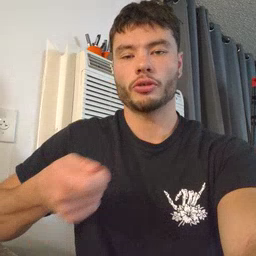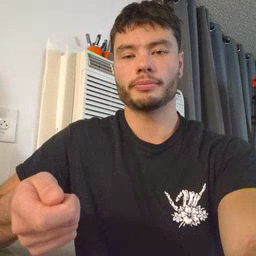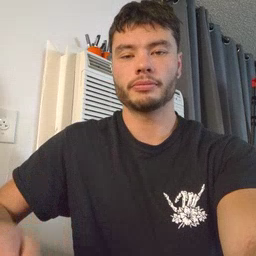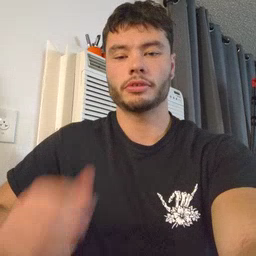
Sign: vacuum